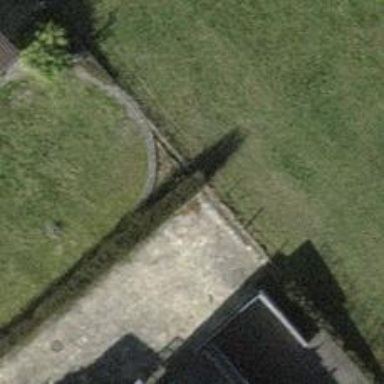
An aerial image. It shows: Hedge acting as barrier.